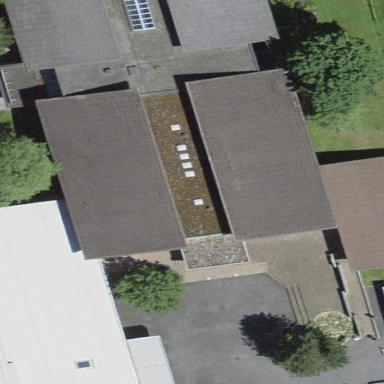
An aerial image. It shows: School building.